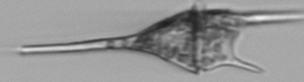
Label: Tripos_lineatus